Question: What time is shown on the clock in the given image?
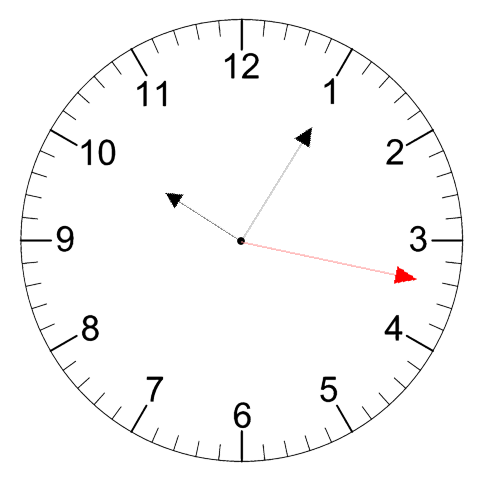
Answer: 10:05:17